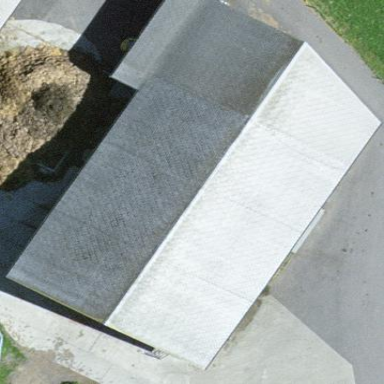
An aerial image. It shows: Farm auxiliary building.